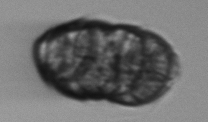
Label: Margalefidinium